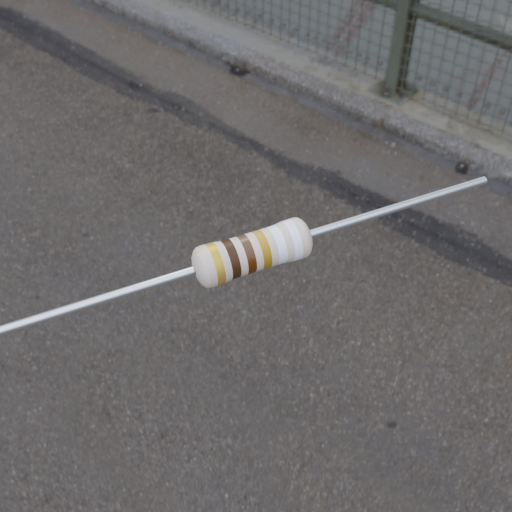
Resistor colour bands (in order): gold, brown, brown, gold, white, white